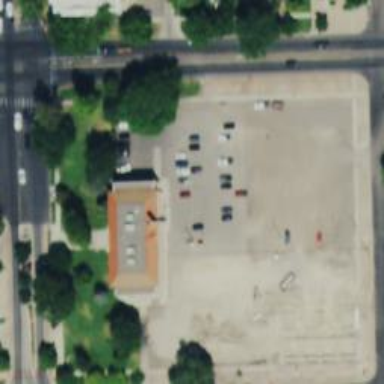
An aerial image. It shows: Parking space is available.